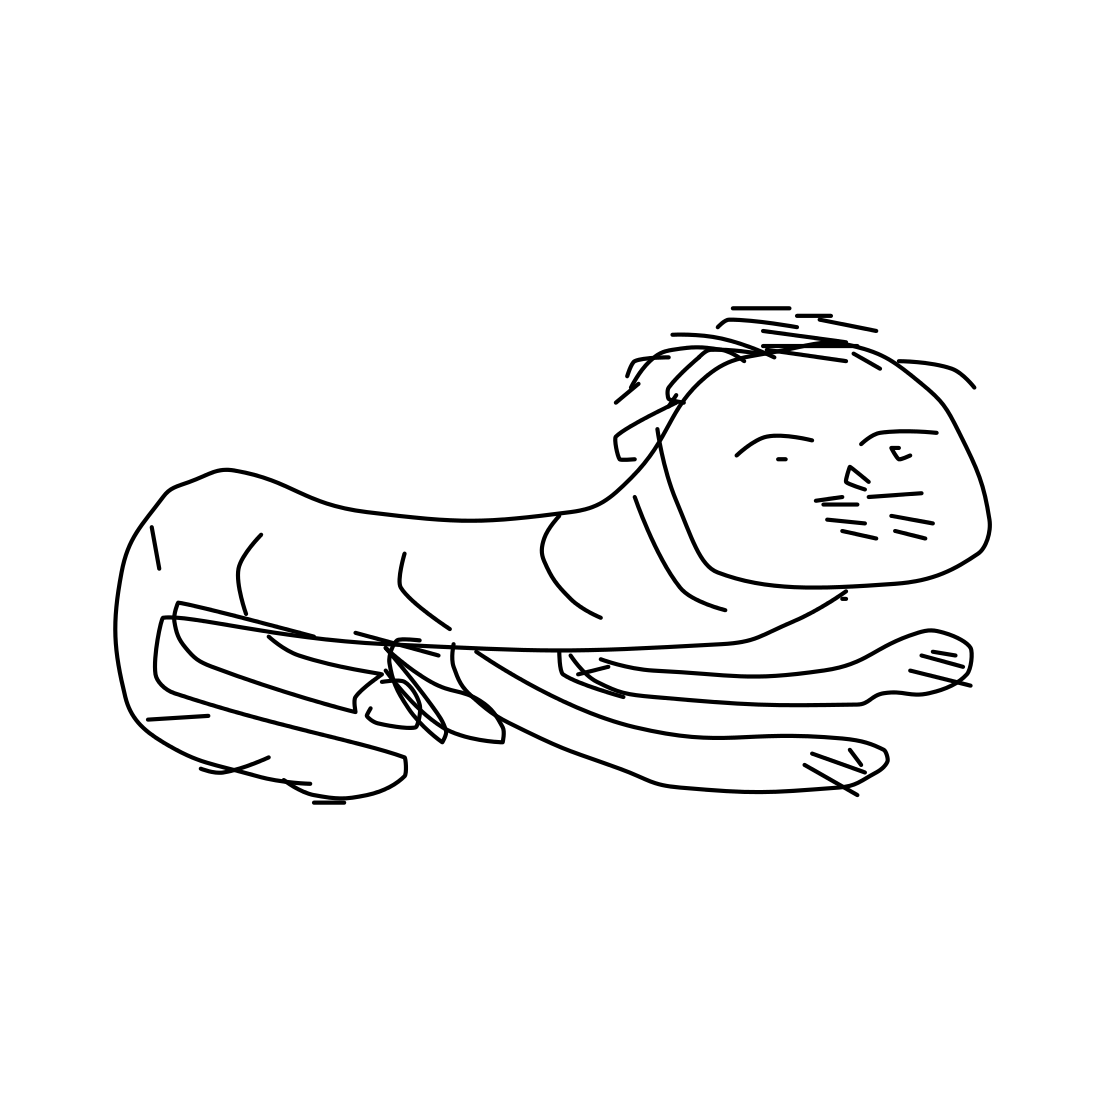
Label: cat